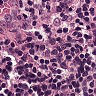
Metastatic tissue present: no